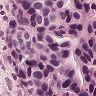
Metastatic tissue present: yes